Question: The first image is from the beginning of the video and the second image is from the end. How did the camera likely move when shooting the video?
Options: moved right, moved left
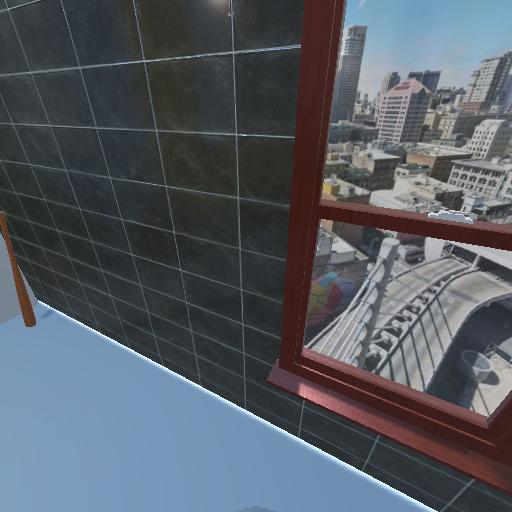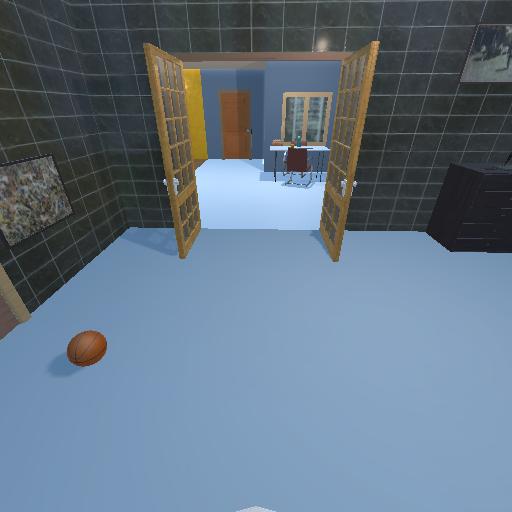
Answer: moved right